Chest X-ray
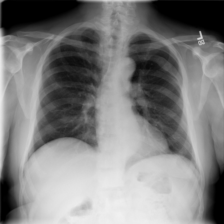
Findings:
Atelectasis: negative
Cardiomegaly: negative
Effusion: negative
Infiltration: negative
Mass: negative
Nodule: negative
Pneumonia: negative
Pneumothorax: negative
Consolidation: negative
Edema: negative
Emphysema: negative
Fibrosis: negative
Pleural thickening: negative
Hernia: negative